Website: home-depot
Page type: billing-address
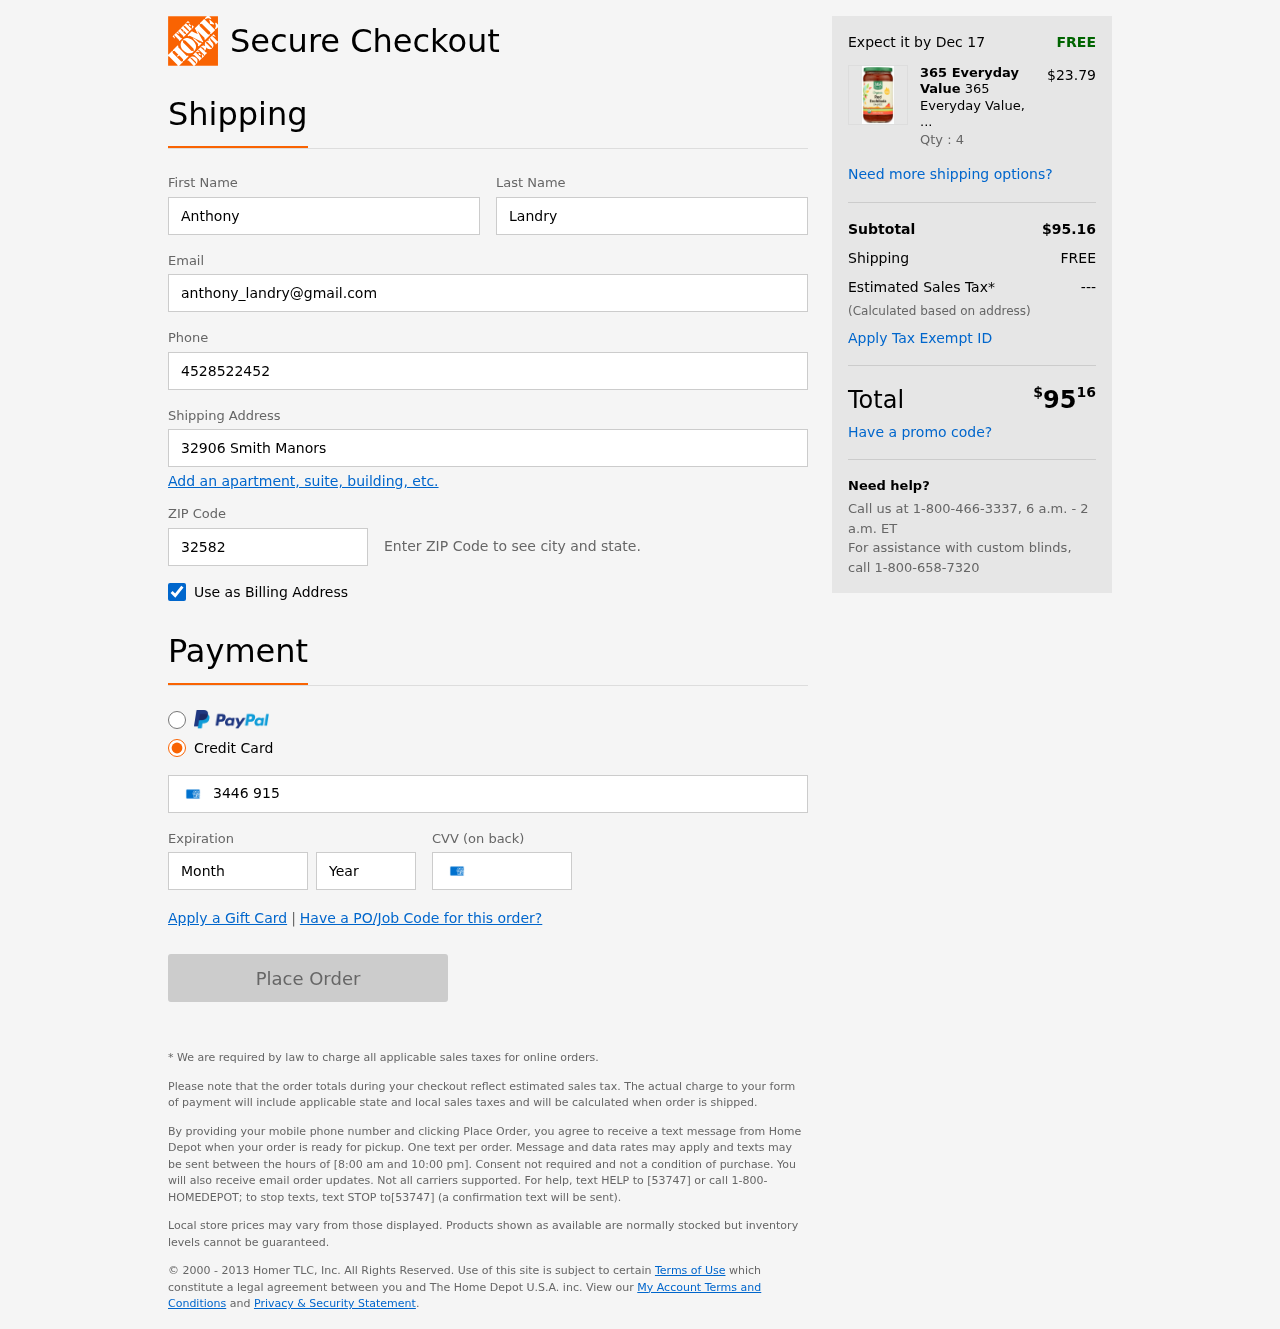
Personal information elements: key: PII_FIRSTNAME
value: Anthony
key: PII_LASTNAME
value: Landry
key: PII_EMAIL
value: anthony_landry@gmail.com
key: PII_PHONE
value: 4528522452
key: PII_STREET
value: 32906 Smith Manors
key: PII_POSTCODE
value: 32582
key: PII_CARD_NUMBER
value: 3446 9151 1125 289
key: PII_CARD_EXPIRY_MONTH
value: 11
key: PII_CARD_CVV
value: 5976
Product elements: key: PRODUCT1_BRAND
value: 365 Everyday Value
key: PRODUCT1_NAME
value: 365 Everyday Value, Organic Red Enchilada Sauce, 15.5 oz
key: PRODUCT1_PRICE
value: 23.79
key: PRODUCT1_QUANTITY
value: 4
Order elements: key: ORDER_DELIVERY_DATE
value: Dec 17
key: ORDER_SUBTOTAL
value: $95.16
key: ORDER_SHIPPING_COST
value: FREE
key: ORDER_TAX
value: ---
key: ORDER_TOTAL2
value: $9516